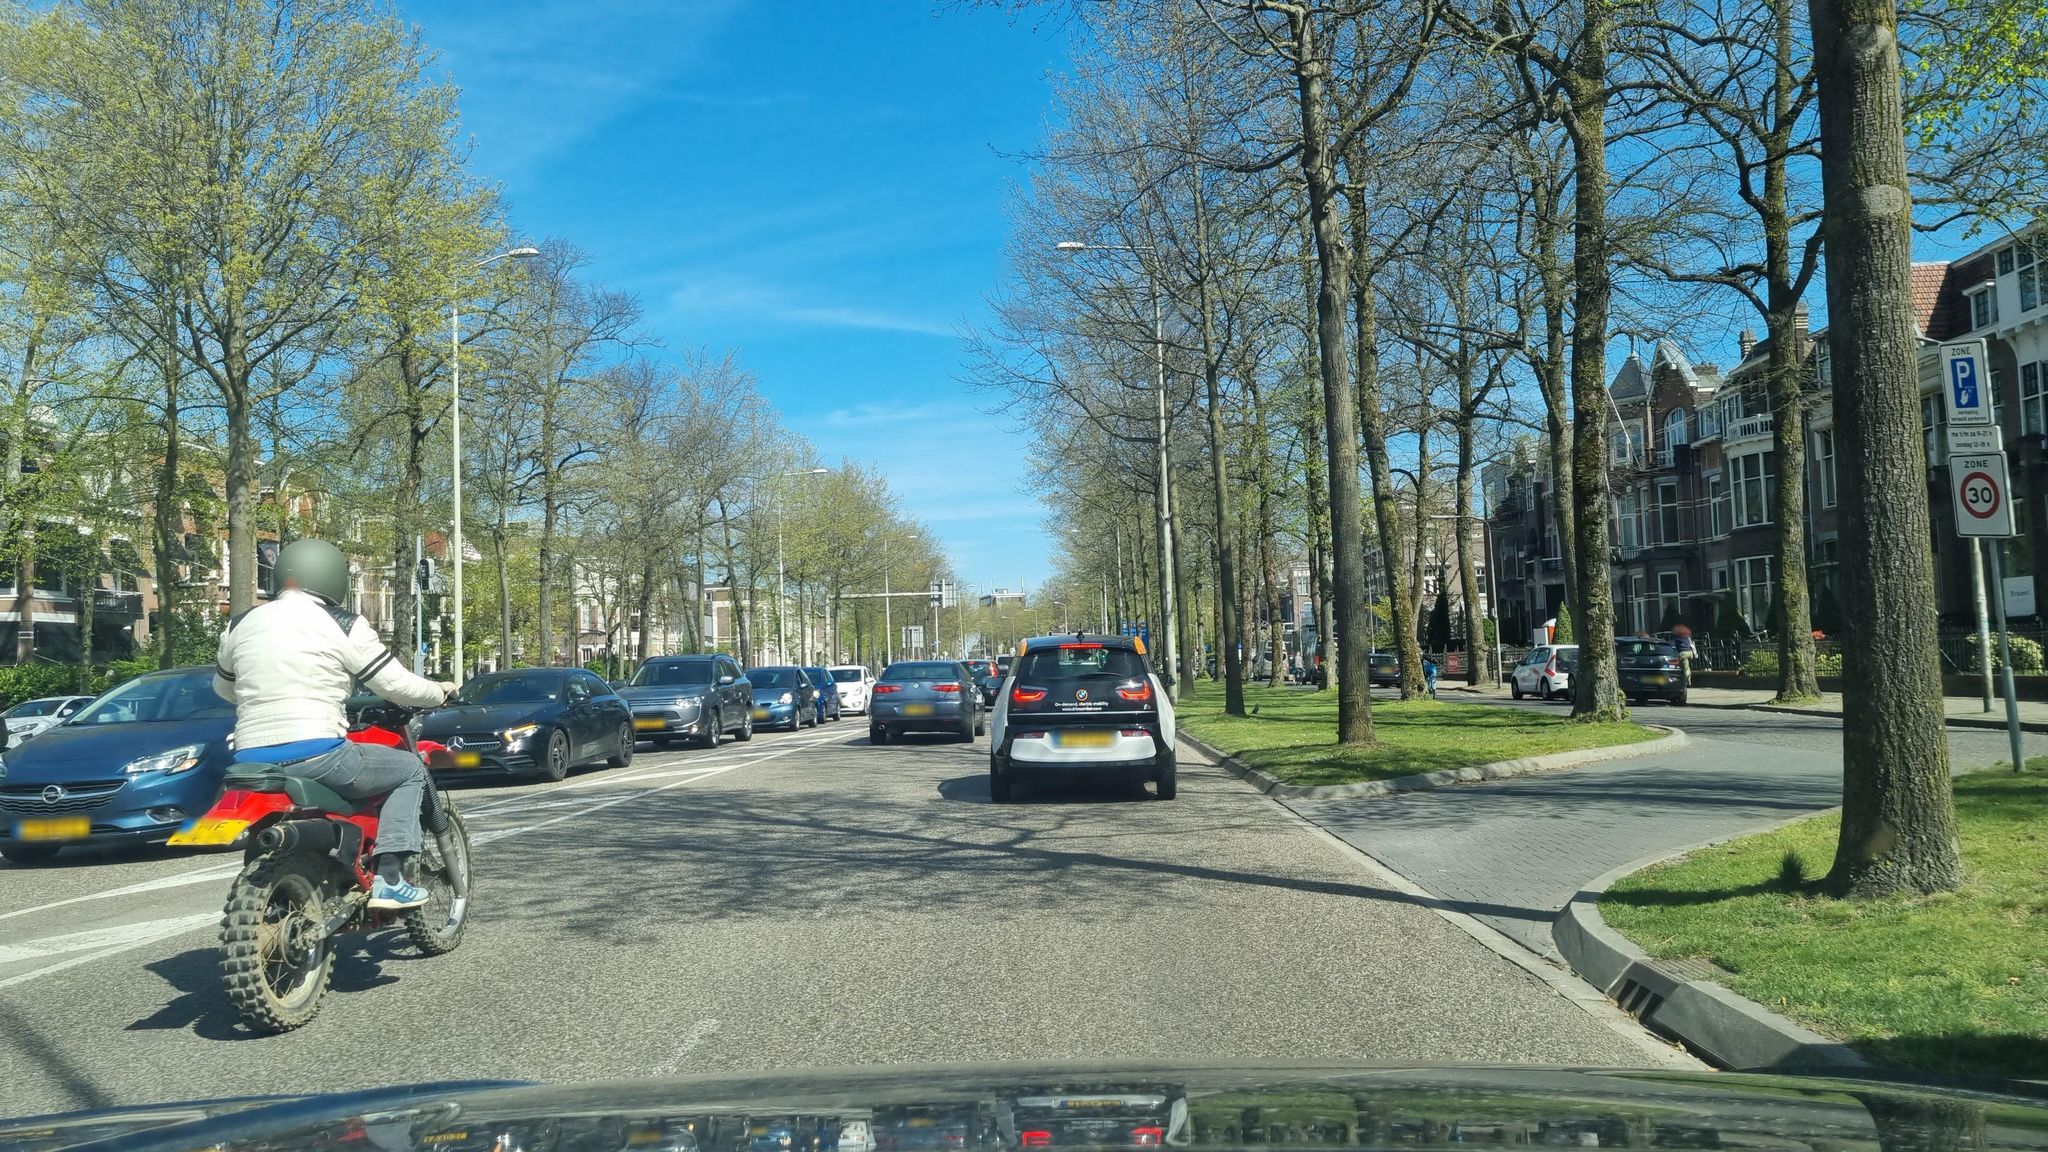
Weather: clear
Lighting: day
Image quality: good
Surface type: driving surface
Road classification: primary
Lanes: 2
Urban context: urban centre
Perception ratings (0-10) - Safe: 7.91, Lively: 9.75, Beautiful: 9.75, Boring: 3.42, Depressing: 3.07, Wealthy: 5.86